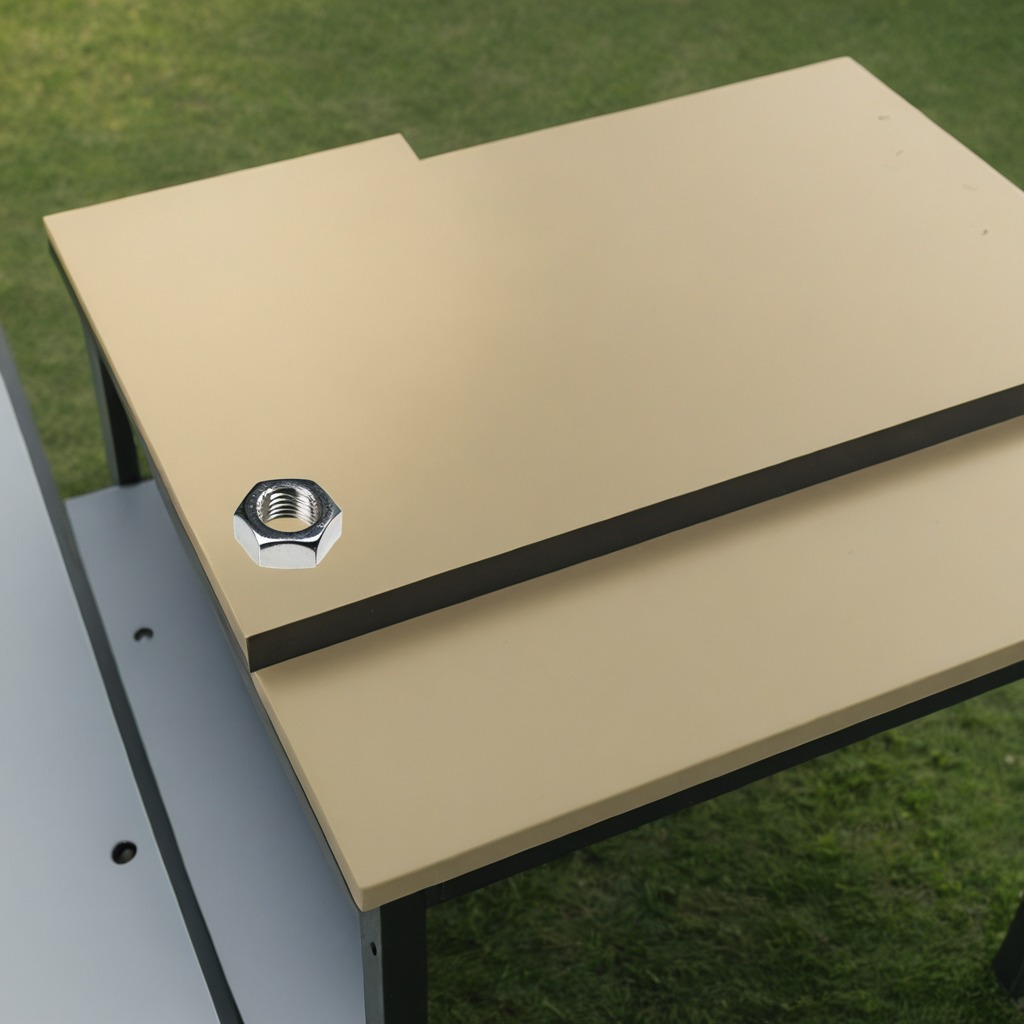
A metal nut is lying on the table.